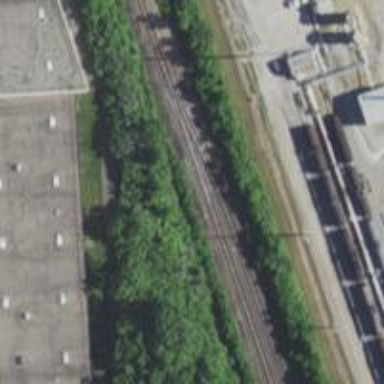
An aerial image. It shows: Railway siding with rails.